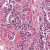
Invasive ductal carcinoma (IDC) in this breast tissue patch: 1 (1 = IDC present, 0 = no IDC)